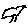
Label: bird